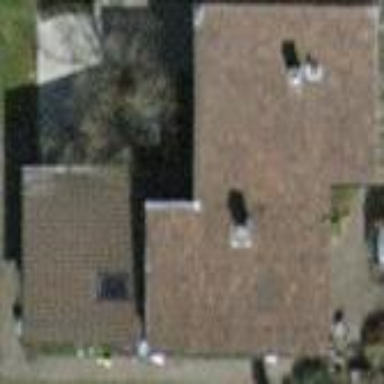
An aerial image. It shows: Building with tiled roof.